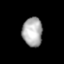
Tissue: lung
Cell type: Fibroblasts
Senescence score: 0.6575
Nuclear area (px): 577
Mean DAPI intensity: 170.518